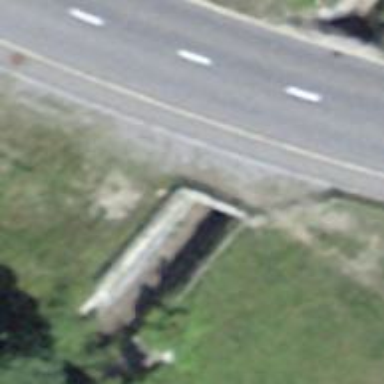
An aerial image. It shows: Culvert tunnel.